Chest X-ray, PA view. Patient: 31 years old, sex M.
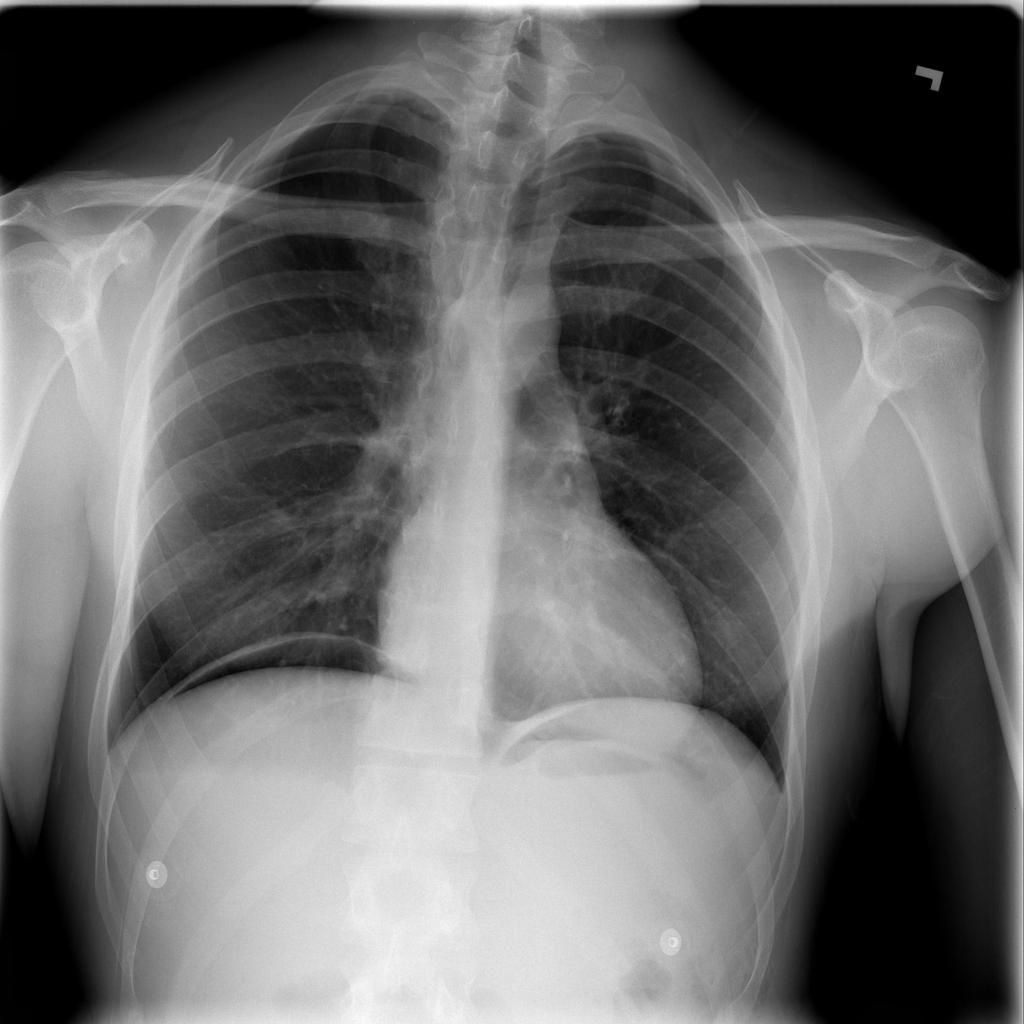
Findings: Effusion